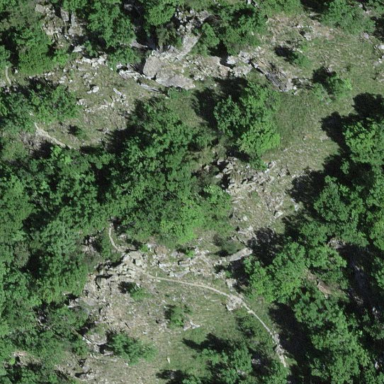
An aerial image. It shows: Landscape dominated by bare rock.